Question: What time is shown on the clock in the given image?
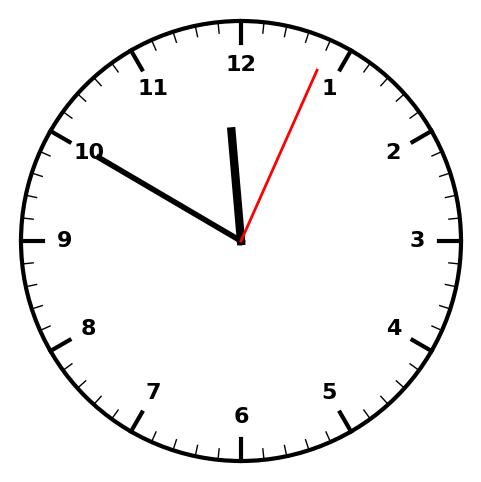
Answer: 11:50:04